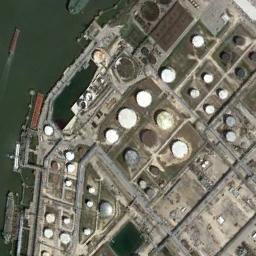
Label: storage_tank